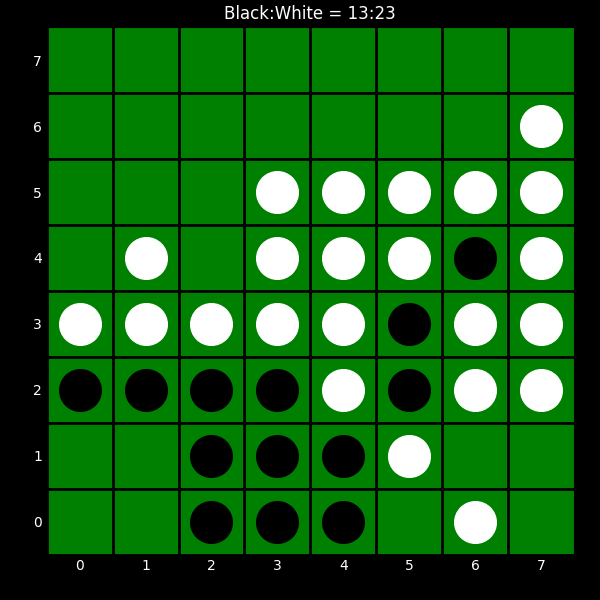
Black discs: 13
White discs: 23